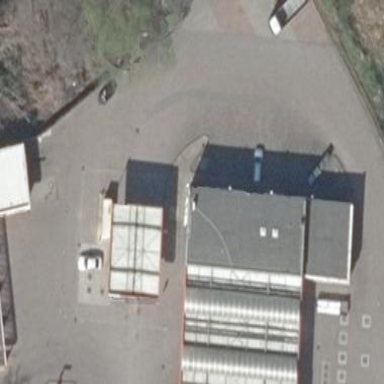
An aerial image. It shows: Fuel station.